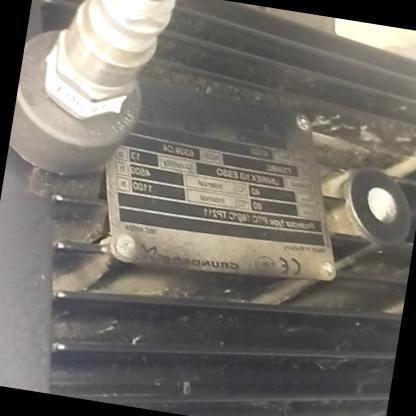
Klasa: tabliczka-znamionowa